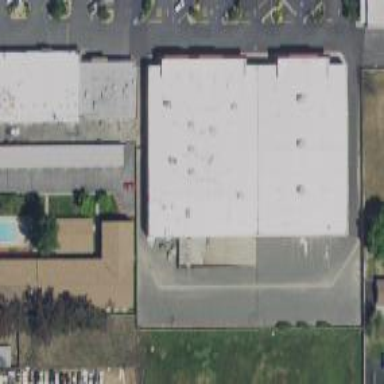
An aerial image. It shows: Retail building.